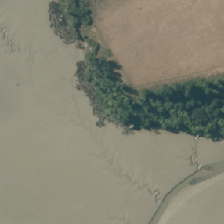
Land cover: indigenous_forest